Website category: restaurant
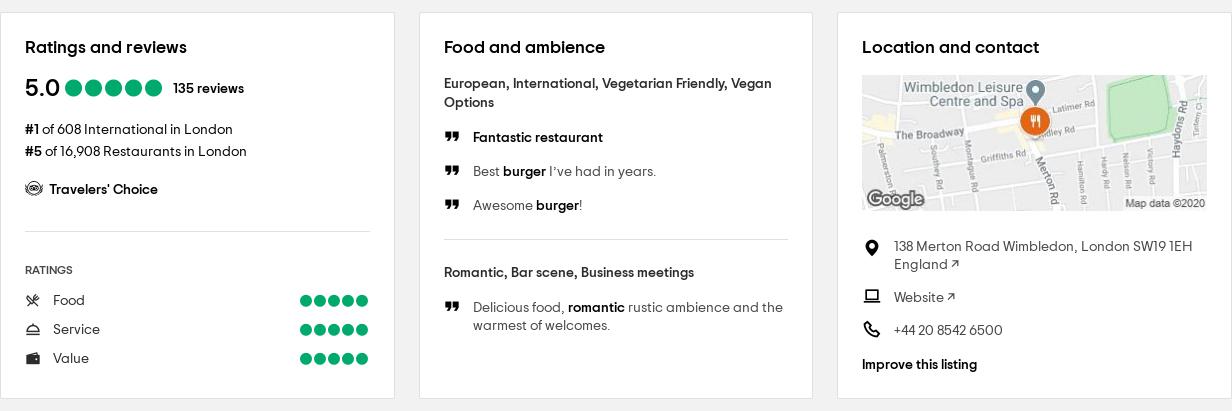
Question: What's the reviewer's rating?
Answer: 5.0

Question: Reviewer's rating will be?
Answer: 5.0

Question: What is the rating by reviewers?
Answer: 5.0

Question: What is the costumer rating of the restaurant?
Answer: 5.0

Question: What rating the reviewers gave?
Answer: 5.0

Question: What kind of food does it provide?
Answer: European, International, Vegetarian Friendly, Vegan Options

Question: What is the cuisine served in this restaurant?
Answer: European, International, Vegetarian Friendly, Vegan Options

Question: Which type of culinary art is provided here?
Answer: European, International, Vegetarian Friendly, Vegan Options

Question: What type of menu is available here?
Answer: European, International, Vegetarian Friendly, Vegan Options

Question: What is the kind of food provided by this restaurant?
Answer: European, International, Vegetarian Friendly, Vegan Options

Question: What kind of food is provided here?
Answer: European, International, Vegetarian Friendly, Vegan Options

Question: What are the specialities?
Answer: European, International, Vegetarian Friendly, Vegan Options

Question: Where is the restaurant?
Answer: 138 Merton Road Wimbledon, London SW19 1EH England

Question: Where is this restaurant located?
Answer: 138 Merton Road Wimbledon, London SW19 1EH England

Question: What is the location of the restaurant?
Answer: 138 Merton Road Wimbledon, London SW19 1EH England

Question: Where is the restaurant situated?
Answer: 138 Merton Road Wimbledon, London SW19 1EH England

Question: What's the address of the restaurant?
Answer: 138 Merton Road Wimbledon, London SW19 1EH England

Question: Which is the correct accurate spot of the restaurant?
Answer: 138 Merton Road Wimbledon, London SW19 1EH England

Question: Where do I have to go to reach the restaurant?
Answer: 138 Merton Road Wimbledon, London SW19 1EH England

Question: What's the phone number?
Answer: +44 20 8542 6500

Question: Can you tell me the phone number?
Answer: +44 20 8542 6500

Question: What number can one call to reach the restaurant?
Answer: +44 20 8542 6500

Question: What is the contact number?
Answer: +44 20 8542 6500

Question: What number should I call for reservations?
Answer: +44 20 8542 6500

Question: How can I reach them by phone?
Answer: +44 20 8542 6500